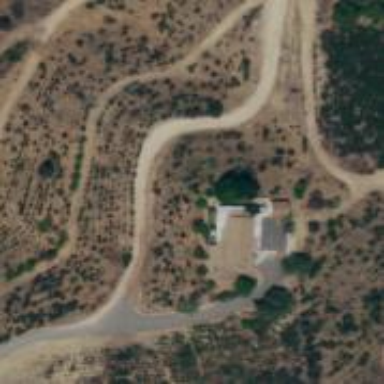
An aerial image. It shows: Driveway leading to service road.